Question: I am trying to scrape '95% liked this Movie' from the image below, but getting no result when I specify the tag via the class - view code below. Any idea on how I can attain this?
'''
import bs4, requests
from bs4 import BeautifulSoup
res = requests.get('https://www.google.com/search?rlz=1C5CHFA_enUS879US879&sxsrf=ALeKk00cw9xBpC8OWgCnKhMSIGOi4xb3sw%3A1590372307467&ei=0yfLXrSQHNHa9AOzh6jIAg&q=titanic+google+play&oq=Titanic+&gs_lcp=CgZwc3ktYWIQAxgAMgQIIxAnMgoIABCDARAUEIcCMgcIABCDARBDMgUIABCRAjIFCAAQkQIyBwgAEIMBEEMyBAgAEEMyBwgAEIMBEEMyBAgAEEMyBAgAEEM6BAgAEEc6AggAOgUIABCDAVCcLFjMOmCEQ2gBcAN4AIABbIgBigaSAQM4LjGYAQCgAQGqAQdnd3Mtd2l6&sclient=psy-ab')
res.raise_for_status()
soup = bs4.BeautifulSoup(res.text, 'html.parser')
news = [p.text.strip() for p in soup.select('h1 ~ p') if p.find('font')]
soup = BeautifulSoup(res.content, 'html.parser')
content = BeautifulSoup(res.content, 'html.parser')
content.find_all(class="srBp4.Vrkhme")'
'''

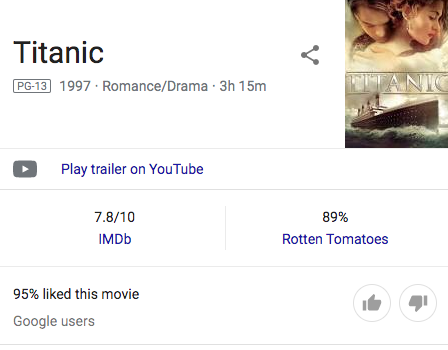
Answer: Google uses JavaScript to display results - to get '95% ...' I had to use 'Selenium' to control real web browser which can run JavaScript. And I had to use query 'titanic movie' instead of 'titanic google play'
'''
import selenium.webdriver
url = 'https://www.google.com/search?q=titanic+movie'
#driver = selenium.webdriver.Chrome()
driver = selenium.webdriver.Firefox()
driver.get(url)
item = driver.find_element_by_class_name('srBp4.Vrkhme')
print(item.text.strip())
'''
---
I get it also with 'requests'/'BeautifulSoup' but I had to use full header 'User-Agent'. It doesn't work with short 'Mozilla/5.0'
And it needs class '"srBp4 Vrkhme"' without dot. And it has to be 'class_=' with '_'
'''
import requests
from bs4 import BeautifulSoup
headers = {'User-Agent': 'Mozilla/5.0 (X11; Linux x86_64; rv:78.0) Gecko/20100101 Firefox/78.0'}
r = requests.get('https://www.google.com/search?q=titanic+movie', headers=headers)
soup = BeautifulSoup(r.content, 'html.parser')
item = soup.find('div', class_="srBp4 Vrkhme")
print(item.get_text(strip=True, separator=' '))
'''